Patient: sex M, age 44
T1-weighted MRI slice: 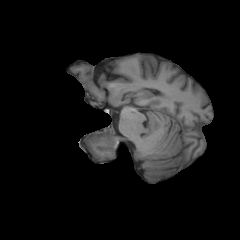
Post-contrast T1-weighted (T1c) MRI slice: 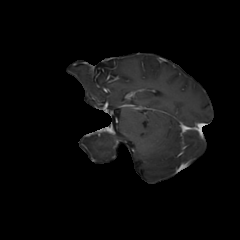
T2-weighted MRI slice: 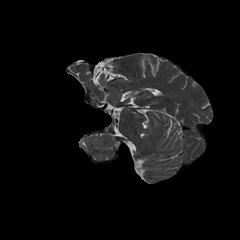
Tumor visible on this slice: no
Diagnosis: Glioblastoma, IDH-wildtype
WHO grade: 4